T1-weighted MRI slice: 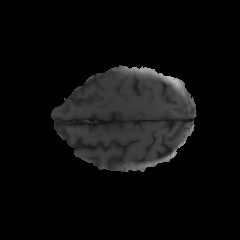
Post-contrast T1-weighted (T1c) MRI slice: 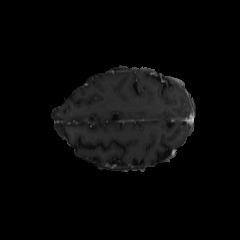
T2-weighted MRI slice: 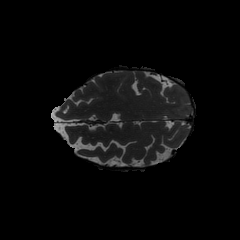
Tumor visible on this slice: no